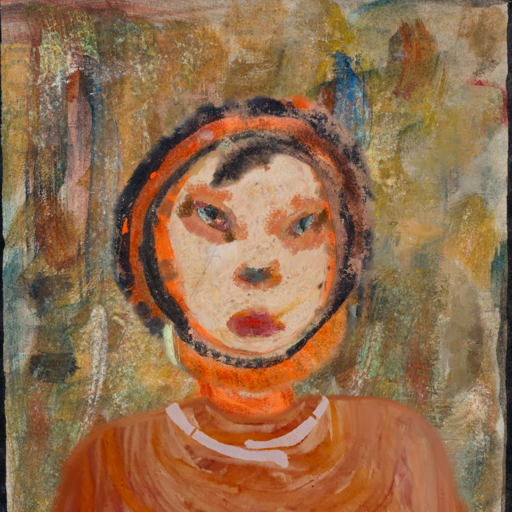
Background: Pipe, Head And Neck Front: Rupkatha, Face Front: Boggyland, Bust: Pious_Lady, Hair Front: Childish, Head Accessory: Blank, Second Necklace: Blank, Necklace: Hypocrite_2, Baby: Blank